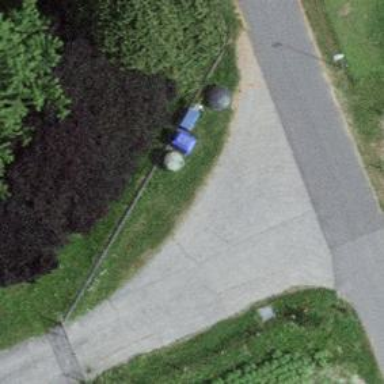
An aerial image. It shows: Recycling container for recycling.